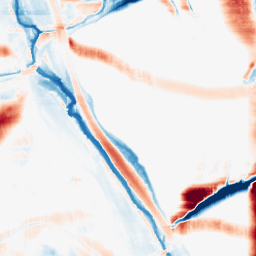
Category: morphological
Decomposition family: morphological_rect
Decomposition parameters: operation: average
width: 50
height: 20
Upsampling method: sinc_hamming
Upsampling parameters: scale: 2
kernel_size: 4
Upsampling scale: 2